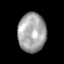
Tissue: skin
Cell type: Epithelial cells
Senescence score: 0.9315
Nuclear area (px): 1065
Mean DAPI intensity: 164.777